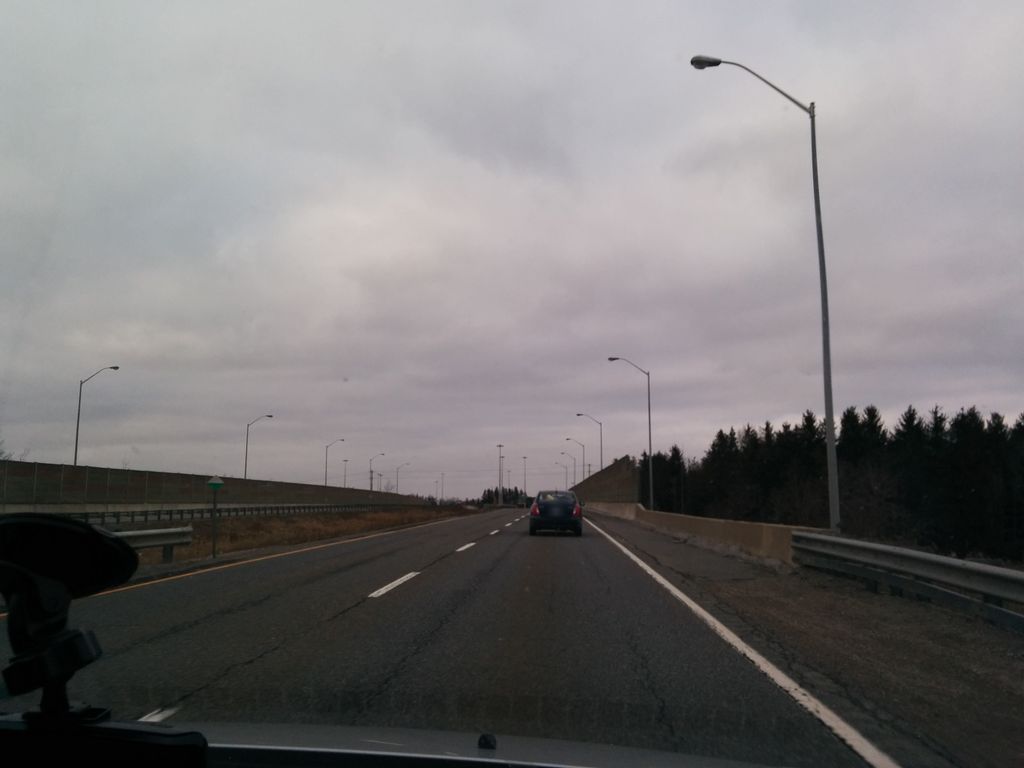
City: hamilton